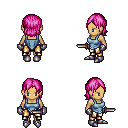
a pixel art fantasy rpg character, female body template, human, tanned skin, blue vest, gold greaves, pink long bangs hairstyle, metal gloves, metal boots, dagger, four views (front, back, left, right), 2x2 character sprite sheet, small pixel art, hard edges, no anti-aliasing